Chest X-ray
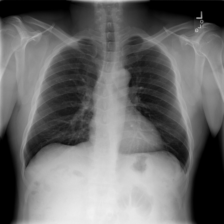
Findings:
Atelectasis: negative
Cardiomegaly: negative
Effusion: negative
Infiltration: negative
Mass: negative
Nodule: negative
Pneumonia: negative
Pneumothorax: negative
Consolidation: negative
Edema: negative
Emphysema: negative
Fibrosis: negative
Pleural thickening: negative
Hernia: negative